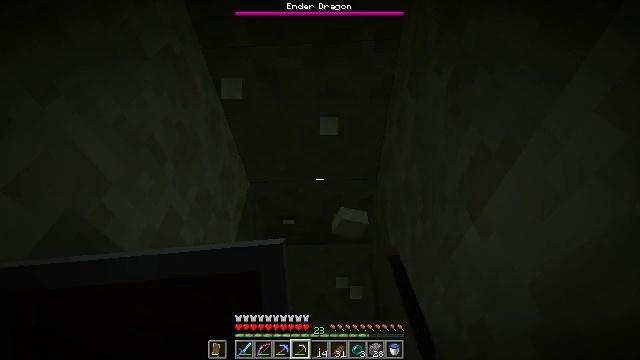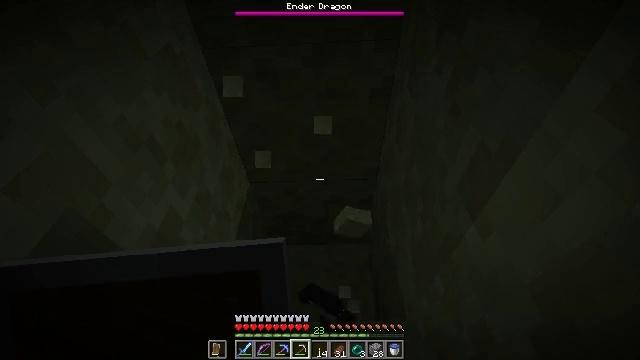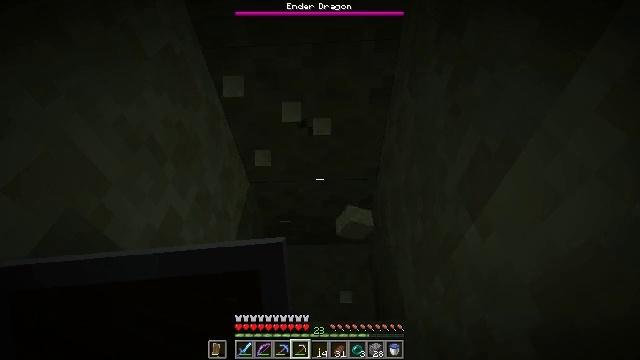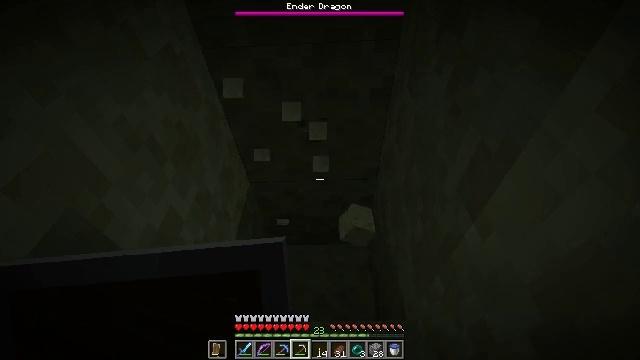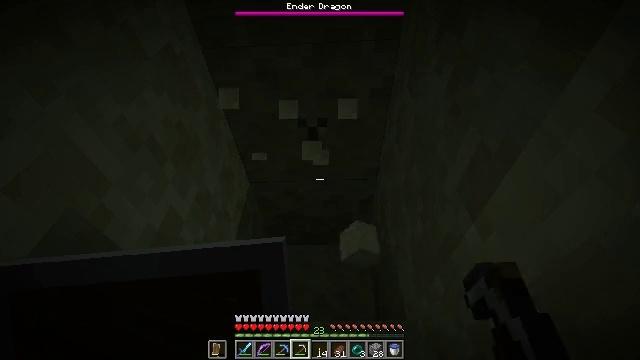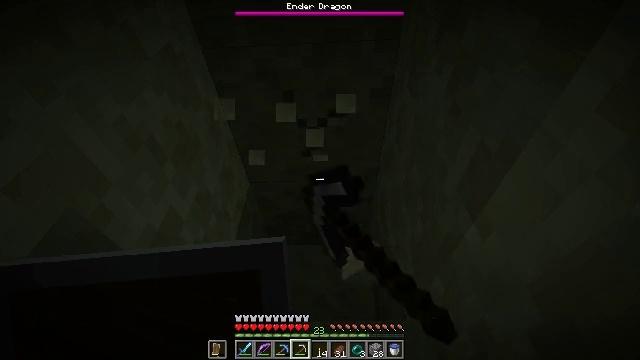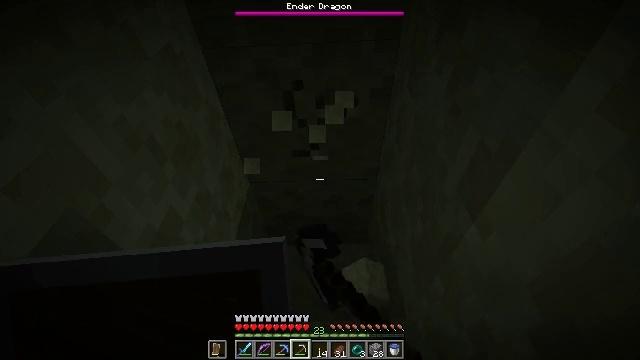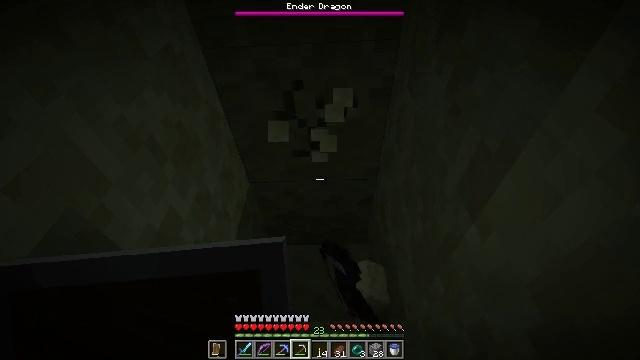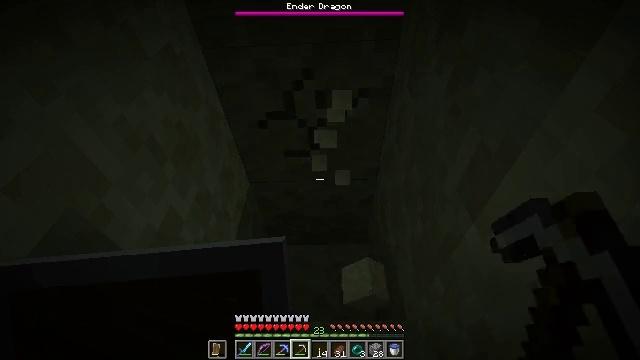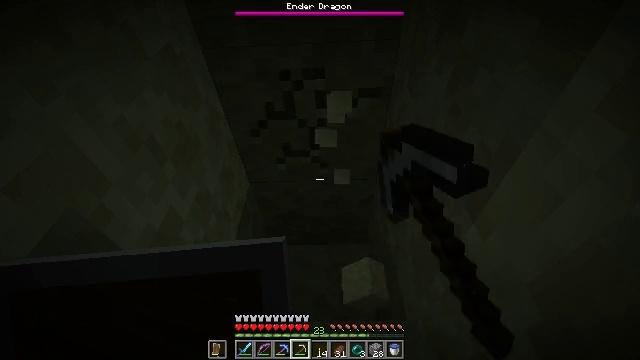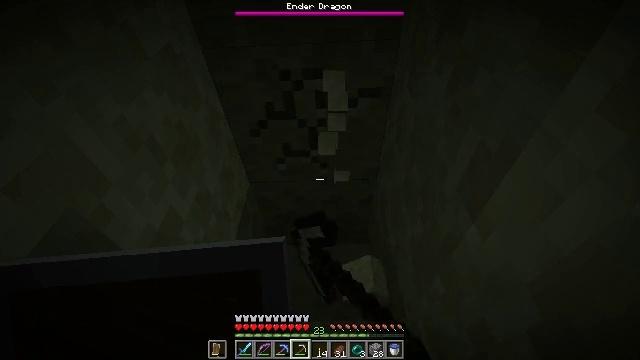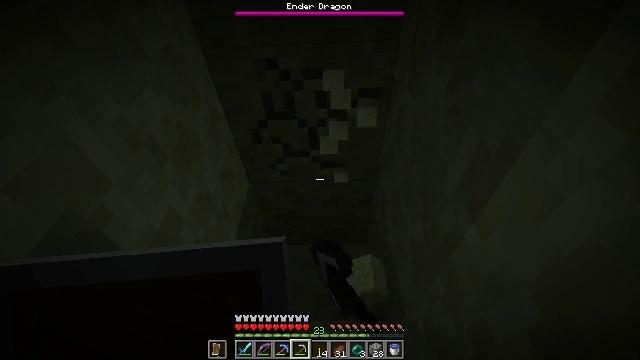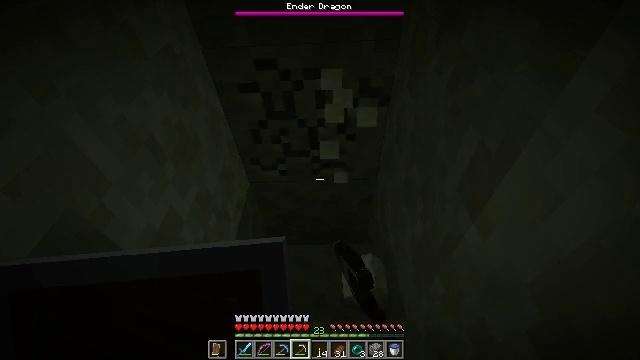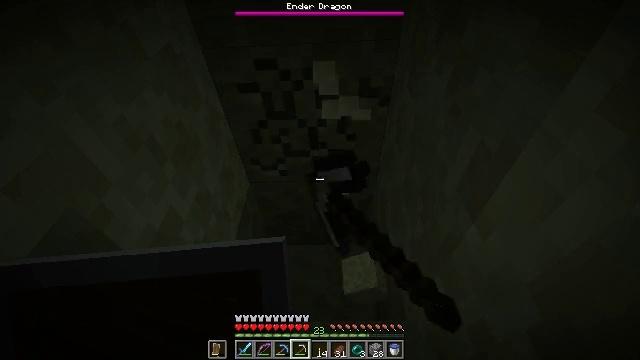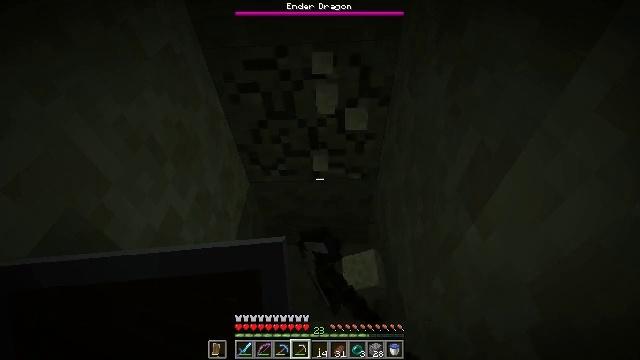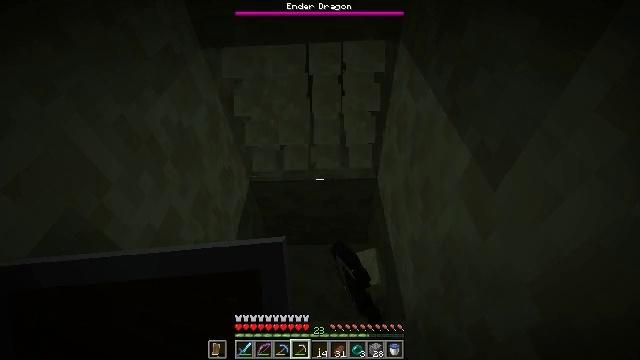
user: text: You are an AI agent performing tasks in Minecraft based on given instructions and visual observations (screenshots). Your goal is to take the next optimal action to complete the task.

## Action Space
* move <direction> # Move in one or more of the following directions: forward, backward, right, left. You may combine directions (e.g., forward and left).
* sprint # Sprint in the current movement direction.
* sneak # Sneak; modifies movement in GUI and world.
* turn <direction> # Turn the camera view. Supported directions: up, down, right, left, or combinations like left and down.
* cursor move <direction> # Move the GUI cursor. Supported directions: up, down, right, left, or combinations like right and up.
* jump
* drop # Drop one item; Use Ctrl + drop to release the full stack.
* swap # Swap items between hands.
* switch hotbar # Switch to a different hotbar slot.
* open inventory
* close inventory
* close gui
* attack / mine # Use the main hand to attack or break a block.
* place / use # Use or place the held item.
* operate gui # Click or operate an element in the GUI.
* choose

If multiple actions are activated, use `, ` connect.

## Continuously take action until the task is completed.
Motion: motion action
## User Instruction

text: Break some end stone blocks.
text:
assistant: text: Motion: attack / mine
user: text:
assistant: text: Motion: attack / mine
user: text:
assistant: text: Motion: attack / mine
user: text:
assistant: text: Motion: attack / mine
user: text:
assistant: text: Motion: attack / mine
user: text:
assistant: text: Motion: attack / mine
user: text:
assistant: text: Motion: attack / mine
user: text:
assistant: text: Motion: attack / mine
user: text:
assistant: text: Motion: attack / mine
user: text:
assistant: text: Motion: attack / mine
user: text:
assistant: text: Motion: attack / mine
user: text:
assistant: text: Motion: attack / mine
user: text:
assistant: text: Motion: attack / mine
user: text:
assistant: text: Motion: attack / mine
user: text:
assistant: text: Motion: attack / mine
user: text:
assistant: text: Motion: attack / mine
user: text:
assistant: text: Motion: attack / mine
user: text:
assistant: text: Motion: attack / mine
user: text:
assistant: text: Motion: attack / mine
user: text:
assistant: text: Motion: turn down, attack / mine
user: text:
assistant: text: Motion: attack / mine
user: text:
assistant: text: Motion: turn up, attack / mine
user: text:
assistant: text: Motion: attack / mine
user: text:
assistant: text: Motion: attack / mine
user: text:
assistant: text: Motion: attack / mine
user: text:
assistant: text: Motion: attack / mine
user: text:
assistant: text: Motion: attack / mine
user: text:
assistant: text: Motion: attack / mine
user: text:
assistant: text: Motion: attack / mine
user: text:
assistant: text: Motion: attack / mine